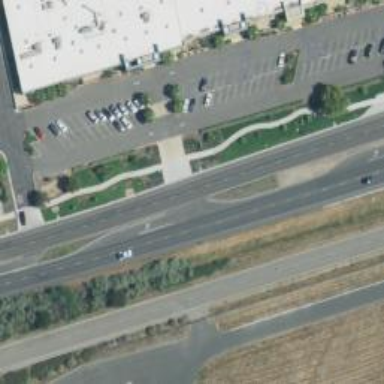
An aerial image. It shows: Unmarked crossing on footway.